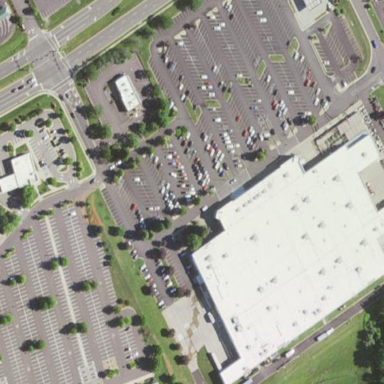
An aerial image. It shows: Retail area.